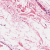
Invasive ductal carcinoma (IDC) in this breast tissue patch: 0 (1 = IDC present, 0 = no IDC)